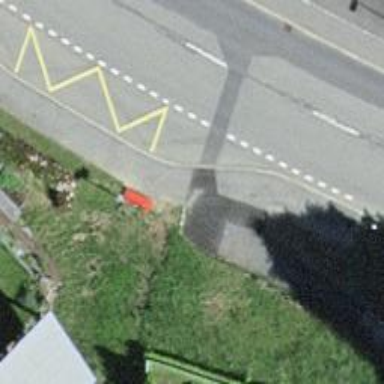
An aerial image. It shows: Red bench.